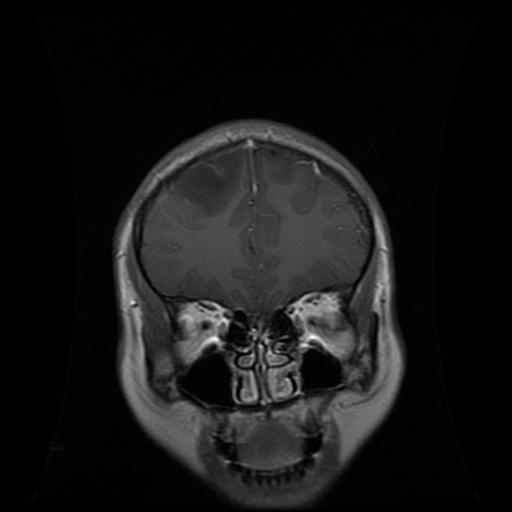
Label: glioma